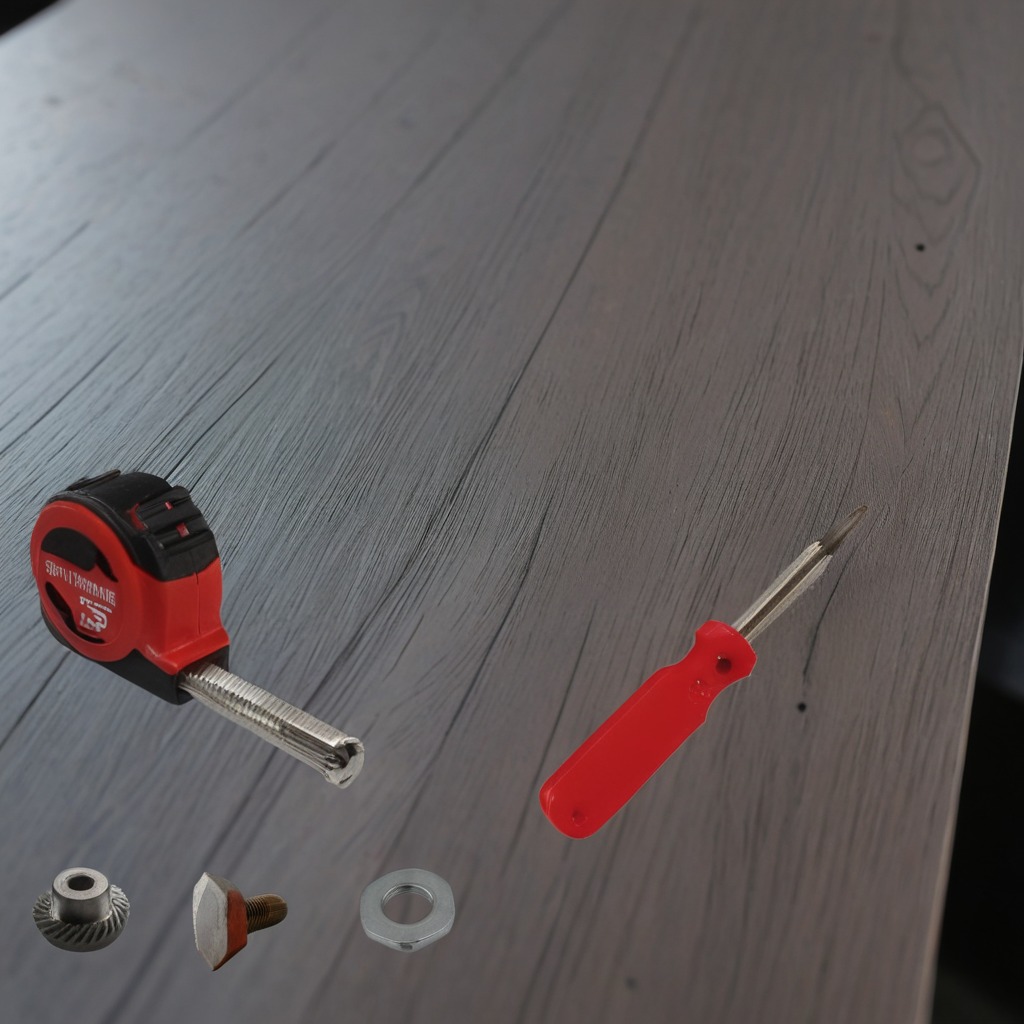
A screwdriver is lying on the table.